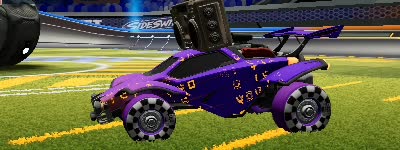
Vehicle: octane